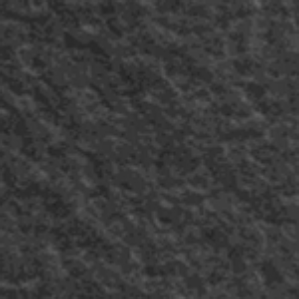
Label: frost